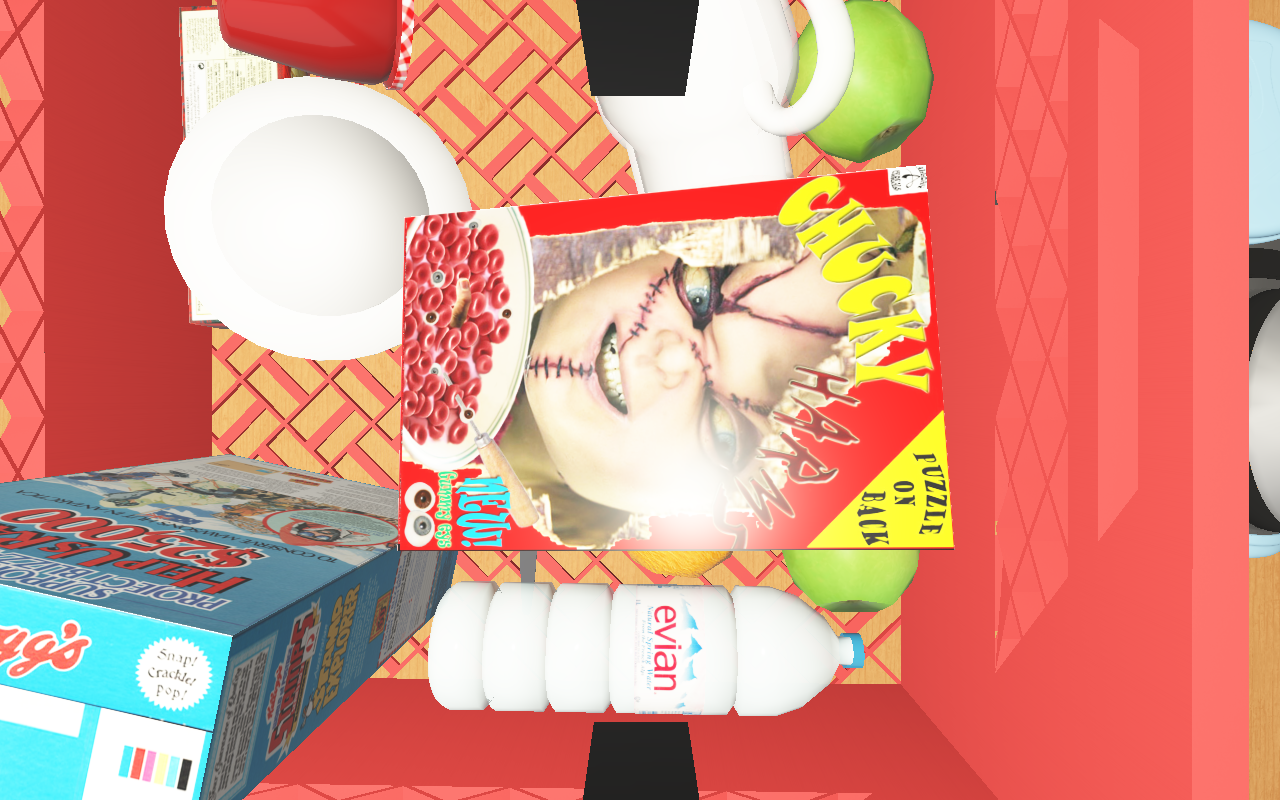
Objects in the scene:
carafe
apple
apple
orange
cereal box